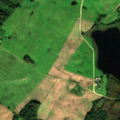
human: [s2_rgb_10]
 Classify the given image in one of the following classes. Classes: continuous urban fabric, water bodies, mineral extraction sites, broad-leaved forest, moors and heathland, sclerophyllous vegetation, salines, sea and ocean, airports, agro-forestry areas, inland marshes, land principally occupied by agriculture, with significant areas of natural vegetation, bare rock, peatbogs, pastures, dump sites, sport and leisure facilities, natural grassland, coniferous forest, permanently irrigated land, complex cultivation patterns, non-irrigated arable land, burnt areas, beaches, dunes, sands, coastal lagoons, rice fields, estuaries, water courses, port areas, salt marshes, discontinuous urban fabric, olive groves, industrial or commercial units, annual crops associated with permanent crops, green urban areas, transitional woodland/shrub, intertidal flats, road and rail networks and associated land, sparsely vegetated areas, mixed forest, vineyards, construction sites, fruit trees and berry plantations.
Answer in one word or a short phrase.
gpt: non-irrigated arable land, pastures, complex cultivation patterns, land principally occupied by agriculture, with significant areas of natural vegetation, broad-leaved forest